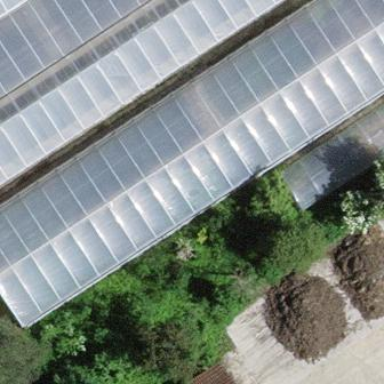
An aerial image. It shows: Greenhouse.